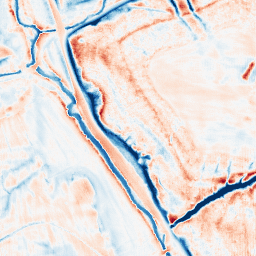
Category: classical
Decomposition family: gaussian_anisotropic
Decomposition parameters: sigma_x: 5
sigma_y: 5
Upsampling method: fft_zeropad
Upsampling parameters: scale: 8
Upsampling scale: 8